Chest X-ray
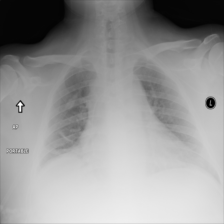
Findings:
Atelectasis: negative
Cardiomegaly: negative
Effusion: negative
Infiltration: negative
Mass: negative
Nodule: negative
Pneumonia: negative
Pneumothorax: negative
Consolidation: negative
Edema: negative
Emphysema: negative
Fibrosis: negative
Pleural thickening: negative
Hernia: negative